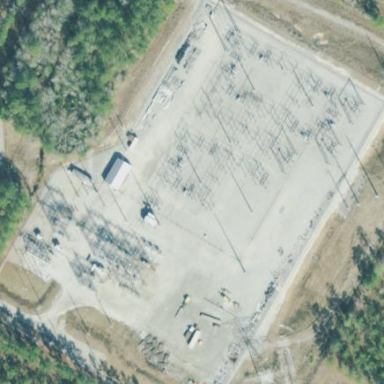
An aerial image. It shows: Outdoor power substation enclosed by fence. The substation operates at the transmission level.